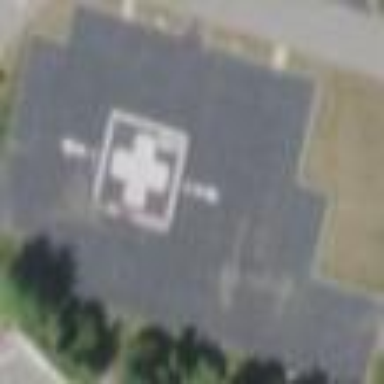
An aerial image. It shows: Image of helipad at airport.